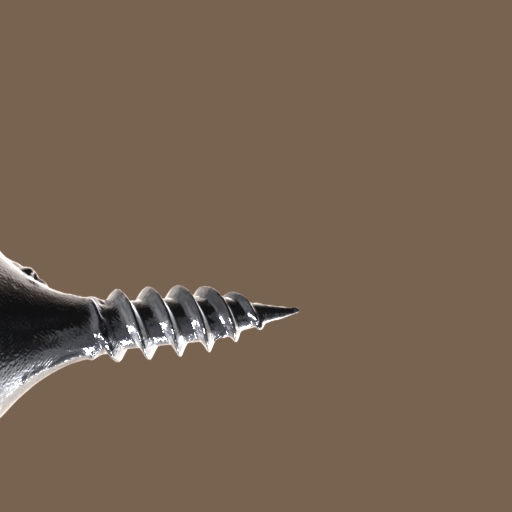
Label: screw